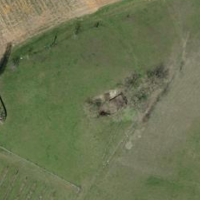
EUNIS habitat code: 25
Species observed at this site:
Chorthippus biguttulus
Chorthippus brunneus